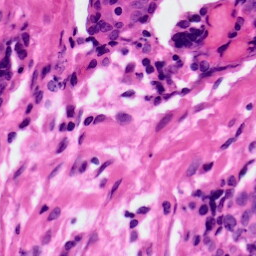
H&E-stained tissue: Ovarian